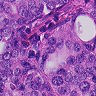
Metastatic tissue present: yes